Field crop: tomato
Growth stage: 1
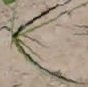
Species: cyperus